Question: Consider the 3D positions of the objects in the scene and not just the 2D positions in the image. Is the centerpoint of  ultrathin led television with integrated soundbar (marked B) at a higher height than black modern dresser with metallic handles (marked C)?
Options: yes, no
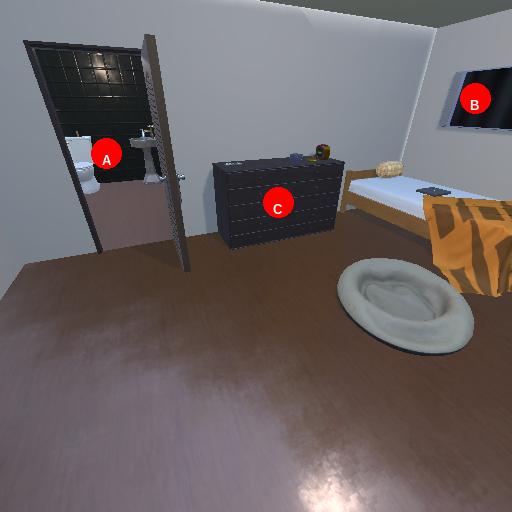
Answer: yes